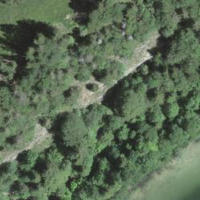
EUNIS habitat code: 43
Species observed at this site:
Lathyrus vernus
Vincetoxicum hirundinaria